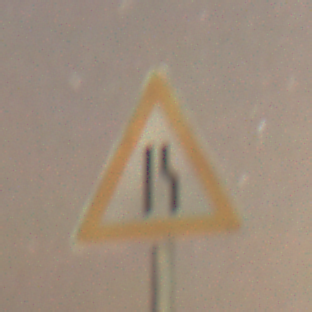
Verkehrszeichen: EinseitigVerengteFahrbahnRechts
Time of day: Night
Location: Outdoor (Suburban)
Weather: Clear
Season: NotSpecified
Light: Artificial